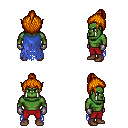
a pixel art fantasy rpg character, male body template, orc, green skin, blue tattered cape, red pants, dark blonde short topknot hairstyle, metal gloves, brown shoes, four views (front, back, left, right), 2x2 character sprite sheet, small pixel art, hard edges, no anti-aliasing